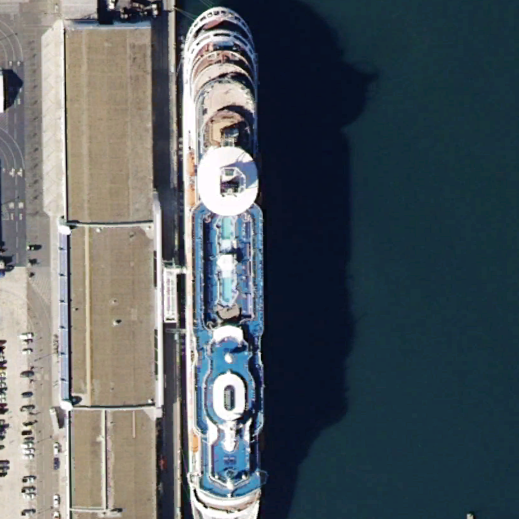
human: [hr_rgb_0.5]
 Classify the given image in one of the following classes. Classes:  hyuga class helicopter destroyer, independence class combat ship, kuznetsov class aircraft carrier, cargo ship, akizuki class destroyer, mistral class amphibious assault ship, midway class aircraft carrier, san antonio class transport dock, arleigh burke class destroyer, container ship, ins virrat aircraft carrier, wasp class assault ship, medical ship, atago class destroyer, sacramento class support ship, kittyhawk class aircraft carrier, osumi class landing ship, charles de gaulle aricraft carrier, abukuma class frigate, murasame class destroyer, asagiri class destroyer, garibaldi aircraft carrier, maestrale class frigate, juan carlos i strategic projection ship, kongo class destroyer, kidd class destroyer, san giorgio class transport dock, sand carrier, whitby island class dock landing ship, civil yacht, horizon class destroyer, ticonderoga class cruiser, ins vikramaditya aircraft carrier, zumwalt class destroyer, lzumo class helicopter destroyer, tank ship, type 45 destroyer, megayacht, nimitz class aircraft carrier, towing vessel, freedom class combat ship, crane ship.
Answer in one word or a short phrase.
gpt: Megayacht